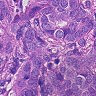
Metastatic tissue present: yes